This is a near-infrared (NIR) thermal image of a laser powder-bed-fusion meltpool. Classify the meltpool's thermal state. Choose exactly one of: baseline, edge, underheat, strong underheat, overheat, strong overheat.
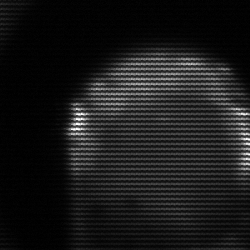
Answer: edge